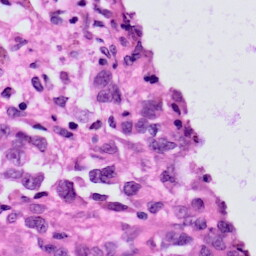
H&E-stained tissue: Skin